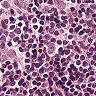
Metastatic tissue present: no